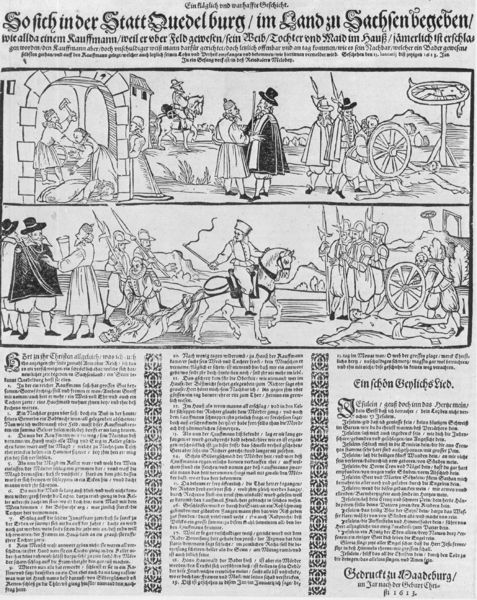
Titel: Ein kläglich vnd warhaffte Geschicht.
Standort: Wolfenbüttel
Institution: Herzog August Bibliothek
Schlagwörter: menschen, hut, männer, schwarz, straße, weiss, zeichnung, gebäude, geschichte, mord, bild, weite, mantel, adel, drei, karren, pferd, reiter, räder, stock, deutschland, holzschnitt, schrift, grafik, graphik, spalten, rad, rundbogen, krieg, soldaten, deutsch, tor, religion, druck, initialen, titel, illustration, text, zeitschrift, zeitung, bericht, bürger, überschrift, peitsche, bürgertum, ritter, handwerker, hammer, qual, mittelalter, geistliche, lanzen, szenen, reifen, flugblatt, fies, einblattdruck, regent, reisen, urteil, sachsen, reformation, flugschrift, folter, majuskel, mitteilung, seriendruck, fortsetzung, bilderfolge, quälen, rädern, hingerichtet, gerädert, quedelburg, buchseie, quedlinburg, quedlingburg, geräderter